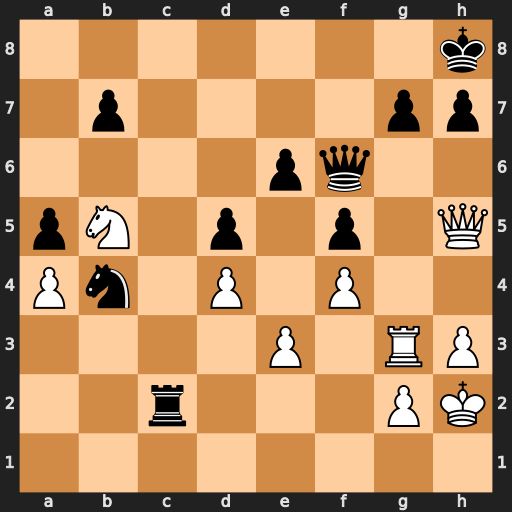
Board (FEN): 7k/1p4pp/4pq2/pN1p1p1Q/Pn1P1P2/4P1RP/2r3PK/8
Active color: w
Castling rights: -
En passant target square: -
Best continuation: Qe8+ Qf8 Qxf8#